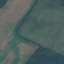
Land use / land cover: AnnualCrop